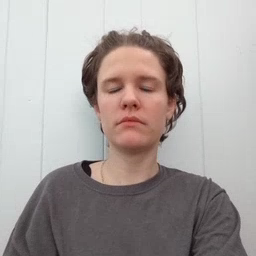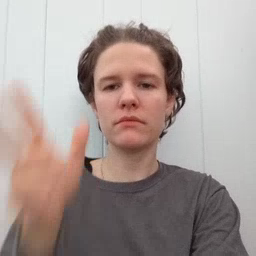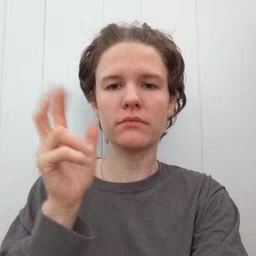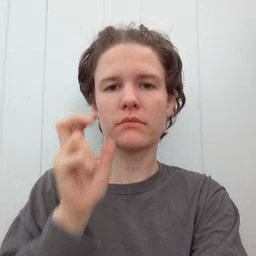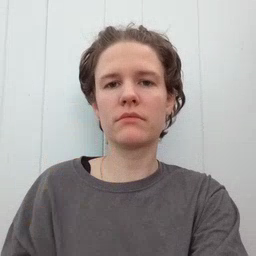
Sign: hear